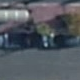
Vehicle type: Car